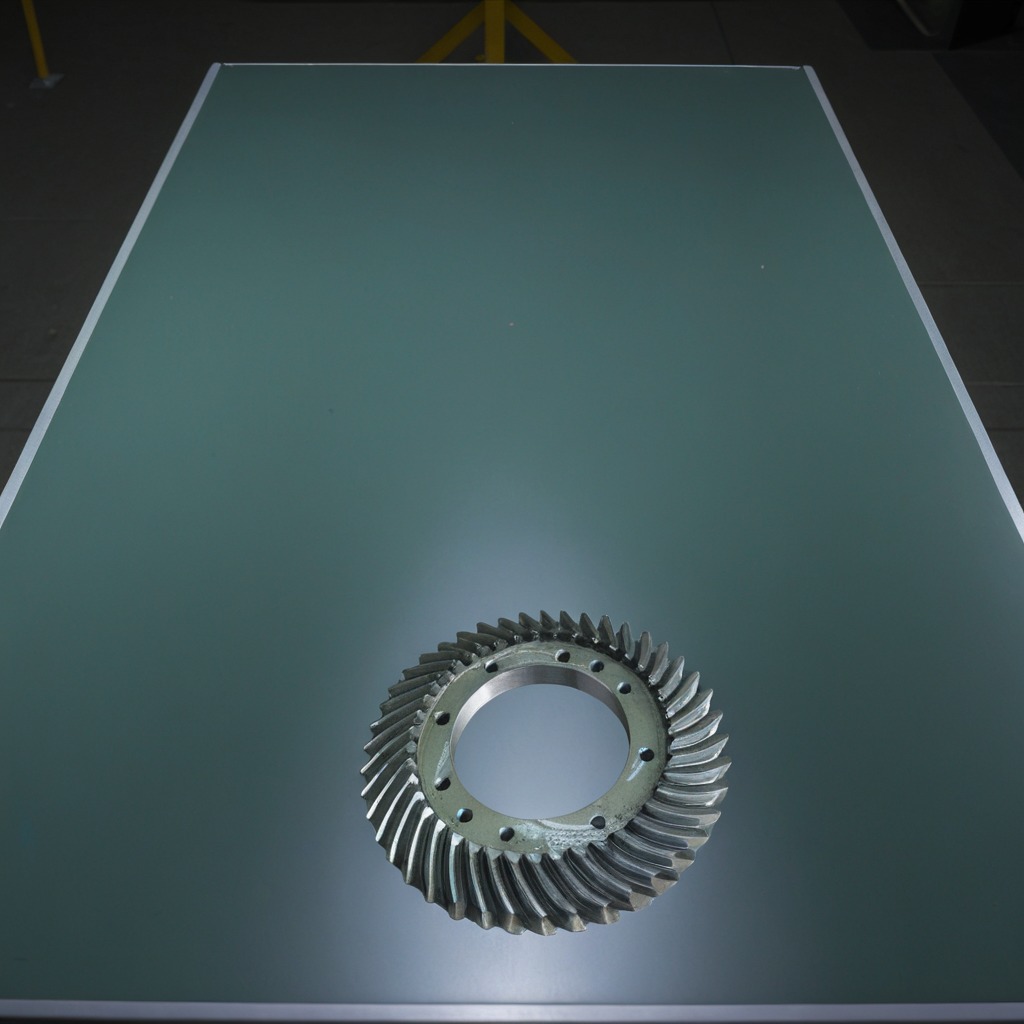
A steel gear with teeth lies on a clean empty table in a railway signal maintenance room lit by harsh overhead fluorescents.